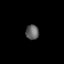
Tissue: lung
Cell type: Epithelial cells
Senescence score: 0.2368
Nuclear area (px): 190
Mean DAPI intensity: 97.653